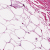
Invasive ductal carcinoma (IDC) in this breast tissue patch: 0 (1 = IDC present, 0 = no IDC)